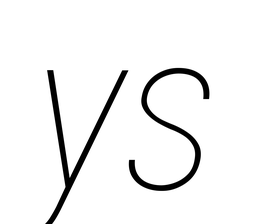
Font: Roboto-Italic_Condensed_Thin_Italic